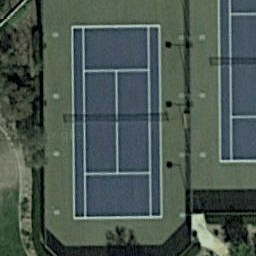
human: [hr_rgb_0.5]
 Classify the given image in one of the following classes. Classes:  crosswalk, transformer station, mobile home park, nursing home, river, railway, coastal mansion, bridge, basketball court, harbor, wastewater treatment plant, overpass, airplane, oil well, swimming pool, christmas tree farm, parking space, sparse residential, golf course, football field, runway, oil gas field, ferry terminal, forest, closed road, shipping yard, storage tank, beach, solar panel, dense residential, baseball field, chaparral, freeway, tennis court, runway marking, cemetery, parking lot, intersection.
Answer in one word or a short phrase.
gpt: tennis court